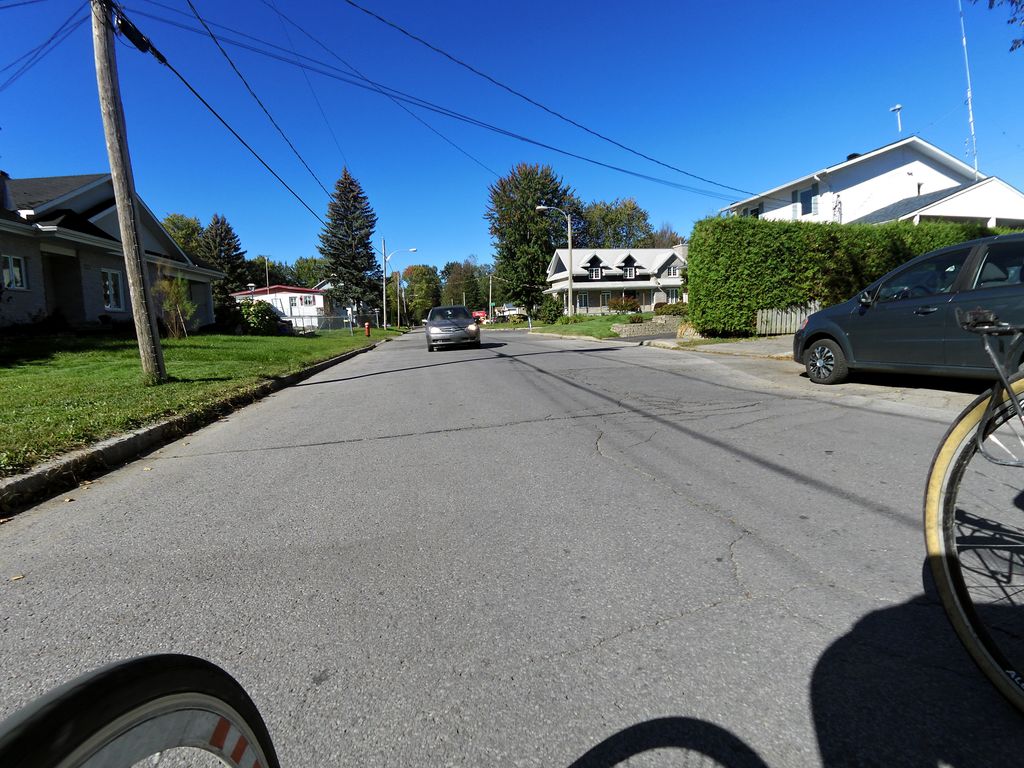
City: ottawa-gatineau